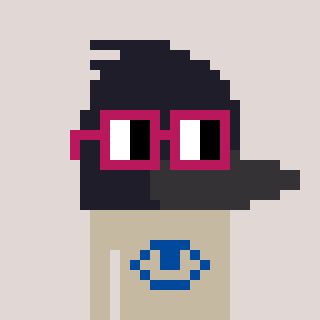
a pixel art character with square dark red glasses, a raven-shaped head and a bege-colored body on a warm background